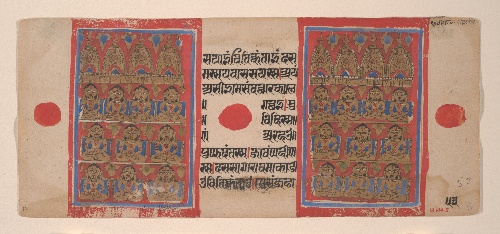
Date: 1461 (Samvat 1519)
Object type: Manuscript
Classification: Paintings
Medium: Ink, opaque watercolor, and gold on paper
Culture: India (Gujarat)
Dimensions: 4 3/8 x 10 1/8 in. (11.1 x 25.7 cm)
Department: Asian Art
Credit line: Rogers Fund, 1918
Accession year: 1918
Repository: Metropolitan Museum of Art, New York, NY